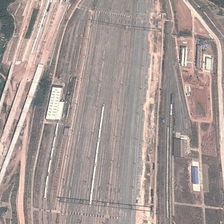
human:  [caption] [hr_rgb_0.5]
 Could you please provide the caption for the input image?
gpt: some green trees and several buildings are near a railway station .

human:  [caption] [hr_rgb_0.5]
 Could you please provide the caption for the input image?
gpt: some green trees and several buildings are near a railway station .

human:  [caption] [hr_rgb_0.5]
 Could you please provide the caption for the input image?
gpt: the barren land is surrounded by lush trees .

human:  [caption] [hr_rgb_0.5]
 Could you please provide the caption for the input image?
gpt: some train tracks are on the barren land .

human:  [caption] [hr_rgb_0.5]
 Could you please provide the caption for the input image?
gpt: some train tracks are on the barren land .